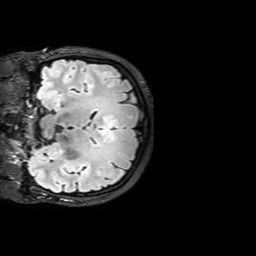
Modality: FLAIR
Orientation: coronal
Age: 55
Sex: female
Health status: ill
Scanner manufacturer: philips
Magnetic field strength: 3 T
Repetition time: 4.8 s
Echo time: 0.3067 s